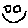
Label: smiley face